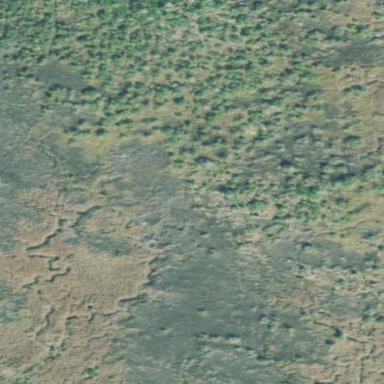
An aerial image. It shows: Swamp in wetland area.